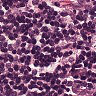
Metastatic tissue present: no